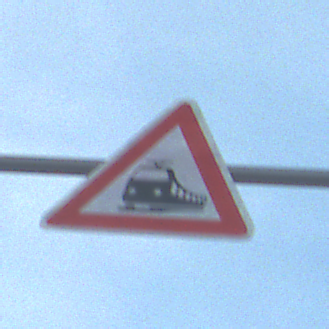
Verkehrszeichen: Bahnuebergang
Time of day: SunriseSunset
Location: Outdoor (Beach)
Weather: PartlyCloudy
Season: NotSpecified
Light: Natural